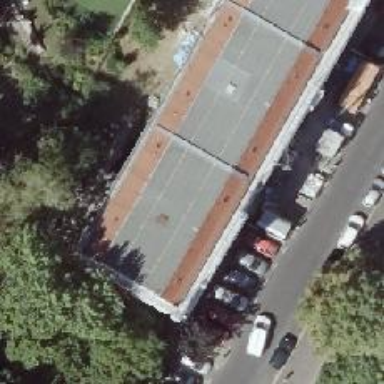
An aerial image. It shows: Driving school.